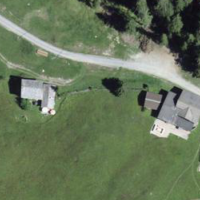
EUNIS habitat code: 43
Species observed at this site:
Centaurea scabiosa